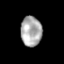
Tissue: skin
Cell type: Epithelial cells
Senescence score: 0.2545
Nuclear area (px): 620
Mean DAPI intensity: 170.971